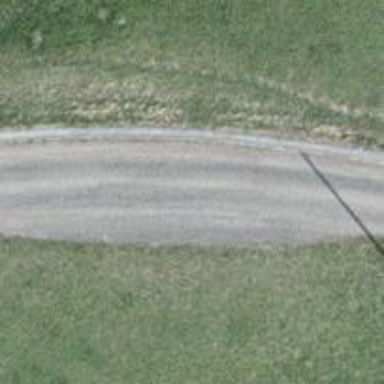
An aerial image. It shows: Passing place on the road.